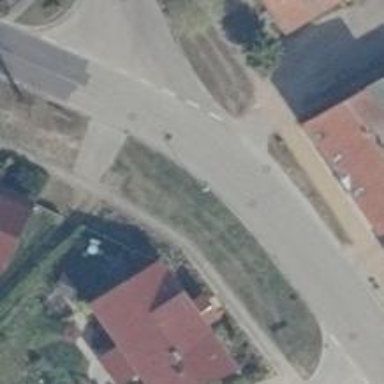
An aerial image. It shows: Footway.